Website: walmart
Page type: delivery-shipping
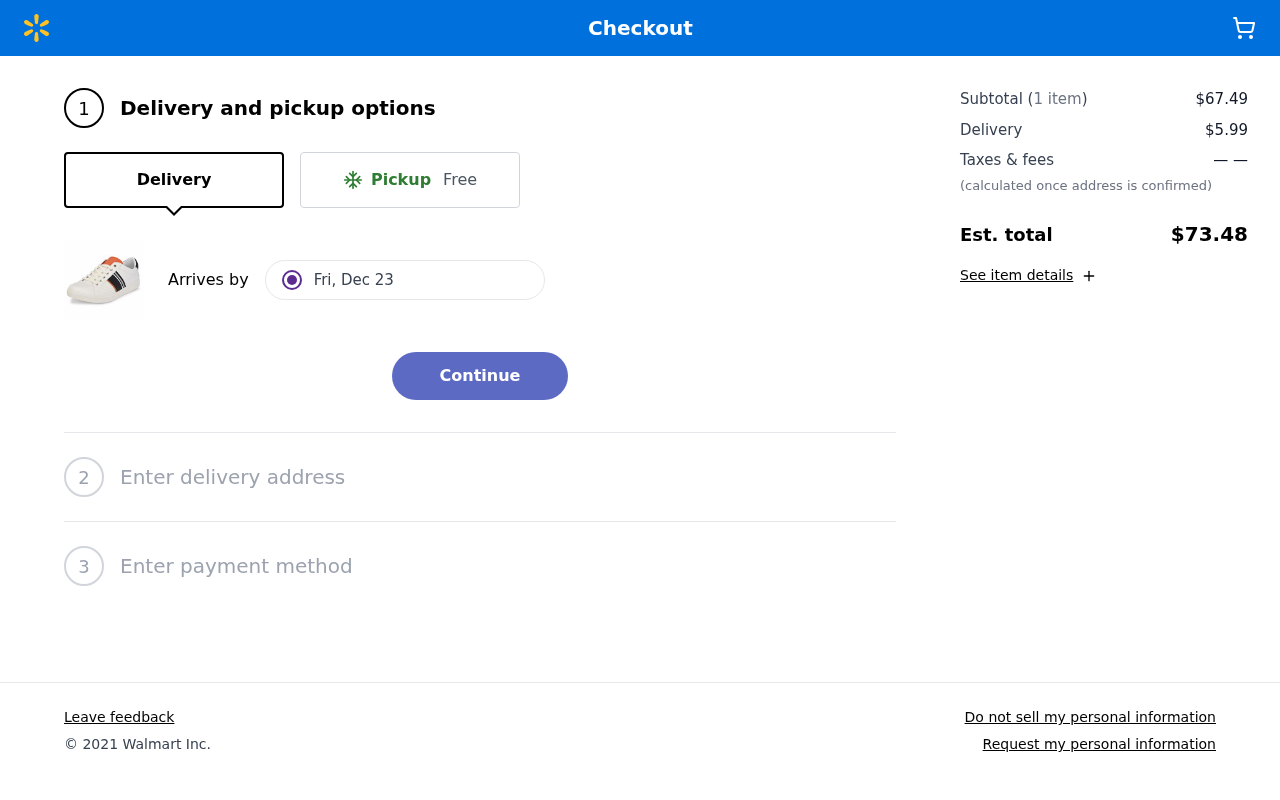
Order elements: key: ORDER_DELIVERY_DATE
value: Fri, Dec 23
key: ORDER_NUM_ITEMS
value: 1 item
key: ORDER_SUBTOTAL
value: $67.49
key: ORDER_SHIPPING_COST
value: $5.99
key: ORDER_TOTAL
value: $73.48